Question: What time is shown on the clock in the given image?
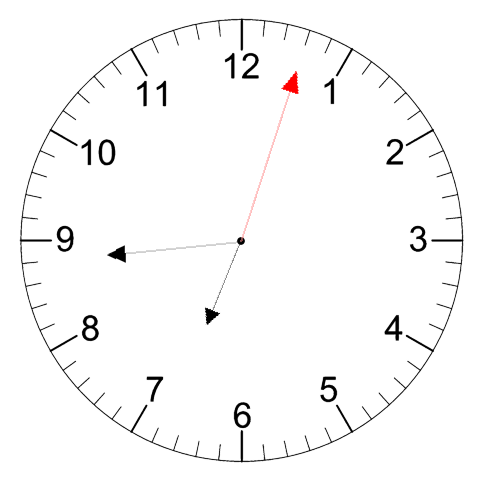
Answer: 06:44:03